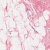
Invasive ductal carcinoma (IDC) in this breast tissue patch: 0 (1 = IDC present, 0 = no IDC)